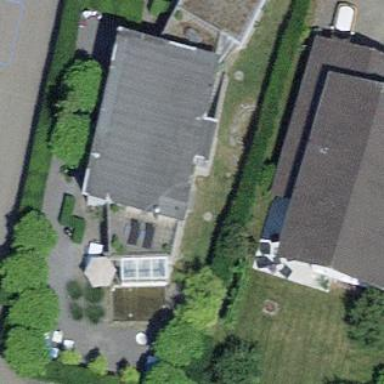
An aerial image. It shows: Building with tiled roof.